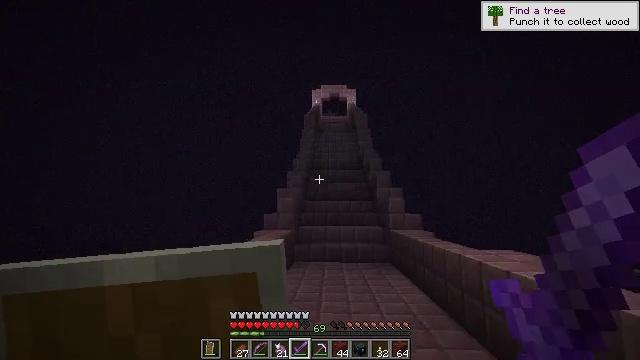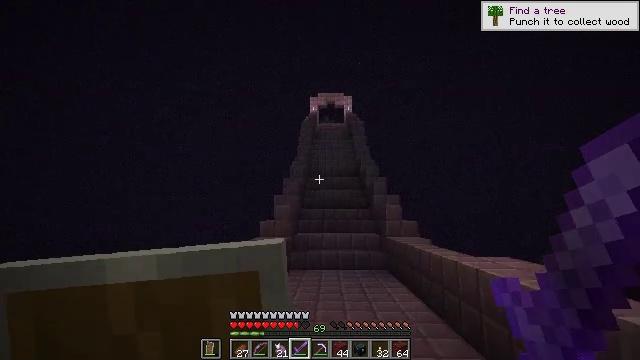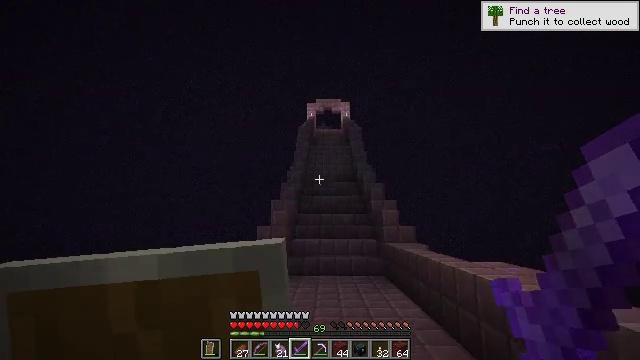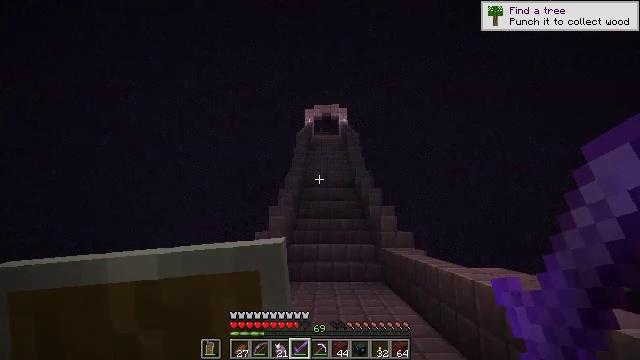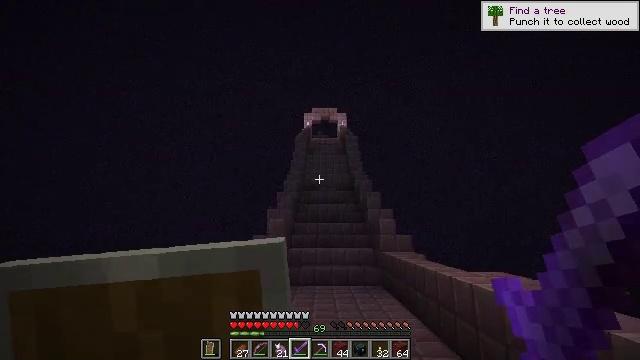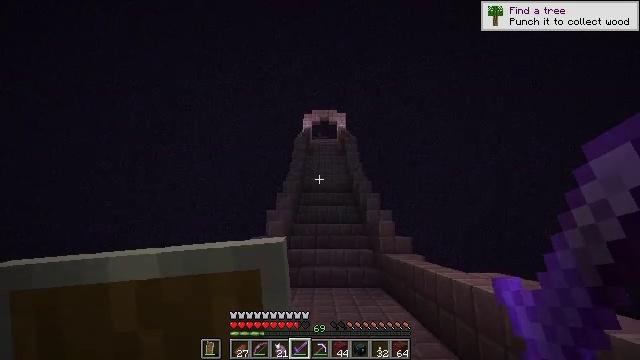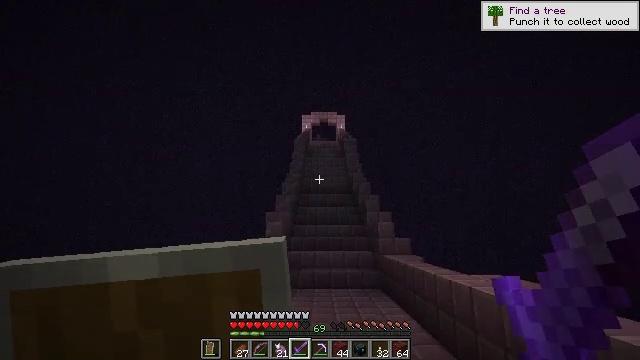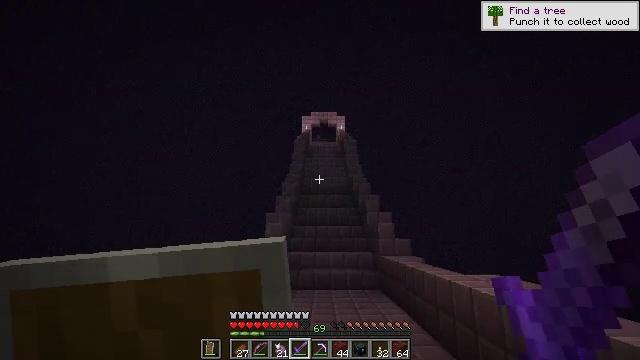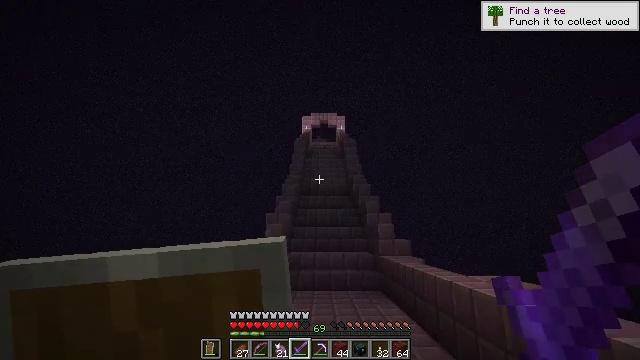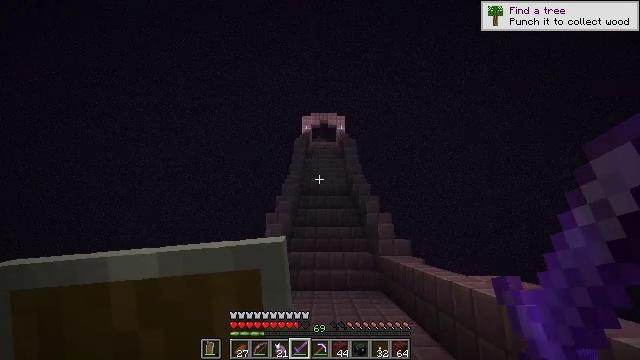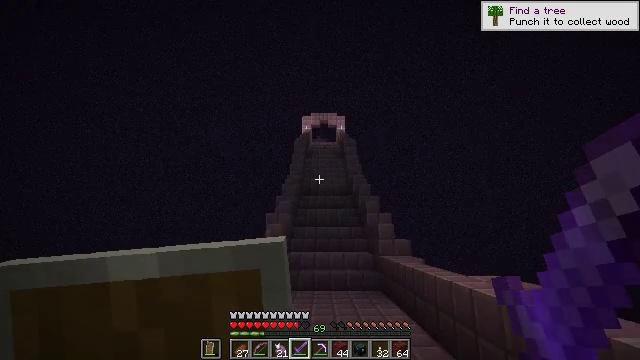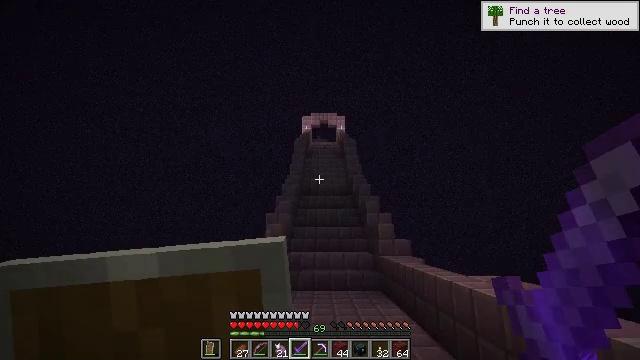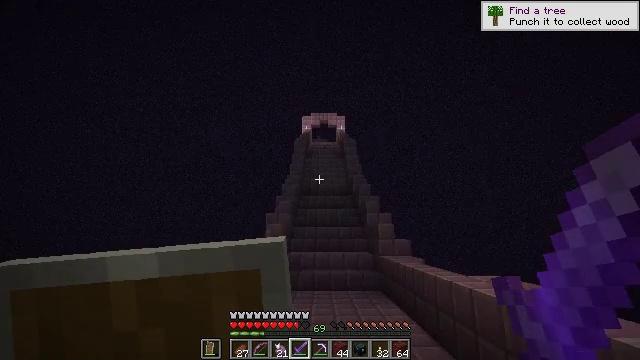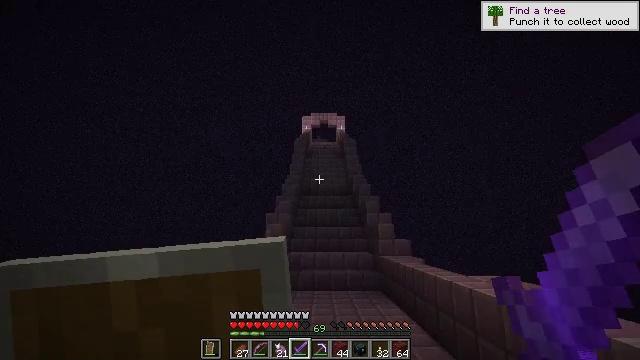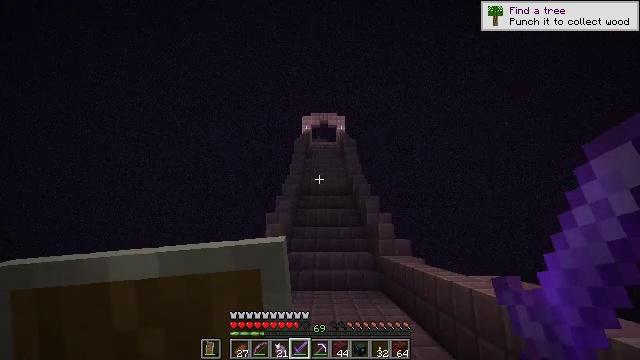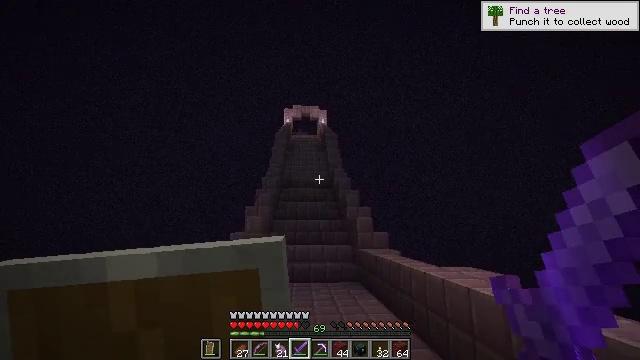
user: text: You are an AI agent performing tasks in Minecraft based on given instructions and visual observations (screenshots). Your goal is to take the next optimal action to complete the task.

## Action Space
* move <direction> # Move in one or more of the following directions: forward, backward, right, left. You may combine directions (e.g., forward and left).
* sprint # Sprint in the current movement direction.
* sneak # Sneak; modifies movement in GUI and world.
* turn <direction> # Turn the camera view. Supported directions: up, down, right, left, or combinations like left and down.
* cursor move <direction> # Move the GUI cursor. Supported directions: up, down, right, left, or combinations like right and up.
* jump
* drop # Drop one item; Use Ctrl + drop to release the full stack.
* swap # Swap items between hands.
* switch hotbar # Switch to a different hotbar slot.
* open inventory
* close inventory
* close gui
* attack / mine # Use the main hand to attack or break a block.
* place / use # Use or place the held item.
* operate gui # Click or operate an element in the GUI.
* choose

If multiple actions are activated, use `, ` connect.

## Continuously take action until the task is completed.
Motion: motion action
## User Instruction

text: Kill an enderman.
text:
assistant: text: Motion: turn up
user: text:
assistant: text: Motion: turn up
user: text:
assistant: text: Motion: turn up
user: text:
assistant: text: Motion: no_op
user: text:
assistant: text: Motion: no_op
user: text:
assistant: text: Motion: no_op
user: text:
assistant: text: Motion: no_op
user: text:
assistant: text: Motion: no_op
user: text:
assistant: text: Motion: no_op
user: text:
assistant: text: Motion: no_op
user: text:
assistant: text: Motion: no_op
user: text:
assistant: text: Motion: no_op
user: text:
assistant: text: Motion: no_op
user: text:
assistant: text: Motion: no_op
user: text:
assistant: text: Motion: turn right and down
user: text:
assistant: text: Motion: turn right and down
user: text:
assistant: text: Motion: turn right and down
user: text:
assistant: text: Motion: turn right and down
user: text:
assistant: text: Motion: turn right and down
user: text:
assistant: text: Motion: move forward, turn right and down
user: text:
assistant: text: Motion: move forward and move left, turn right
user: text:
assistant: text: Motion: move forward and move left
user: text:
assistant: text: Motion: move forward and move left
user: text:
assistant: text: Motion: move forward and move left
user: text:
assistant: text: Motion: move forward and move left
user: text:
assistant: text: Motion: move forward and move left
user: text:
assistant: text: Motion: move forward and move left, turn right
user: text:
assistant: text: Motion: move left, turn right and down
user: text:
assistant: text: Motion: turn right
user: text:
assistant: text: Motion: turn right